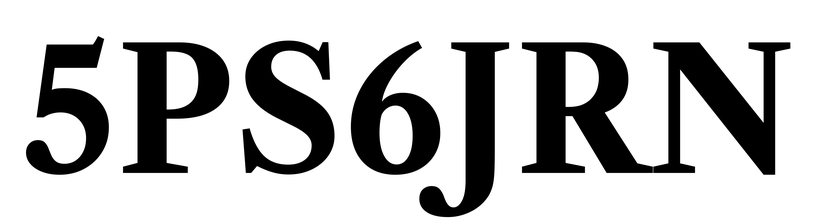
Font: LibreCaslonText_Bold